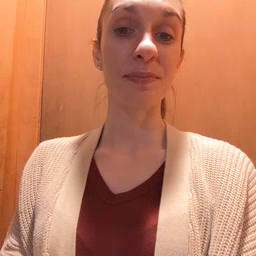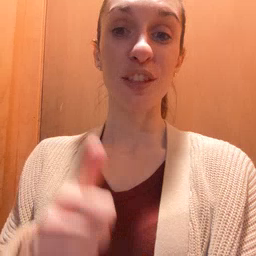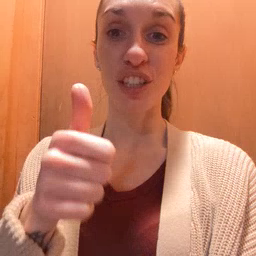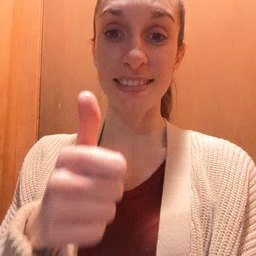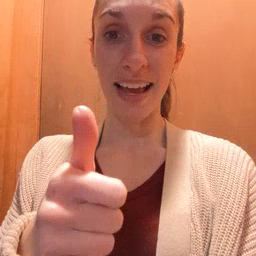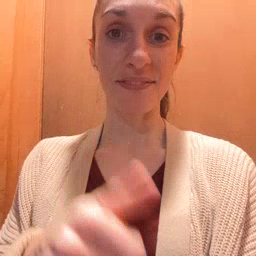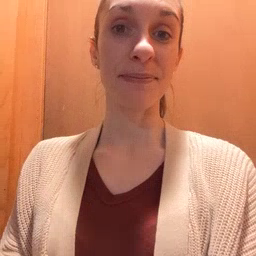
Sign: yourself